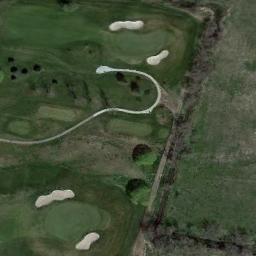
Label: golf_course